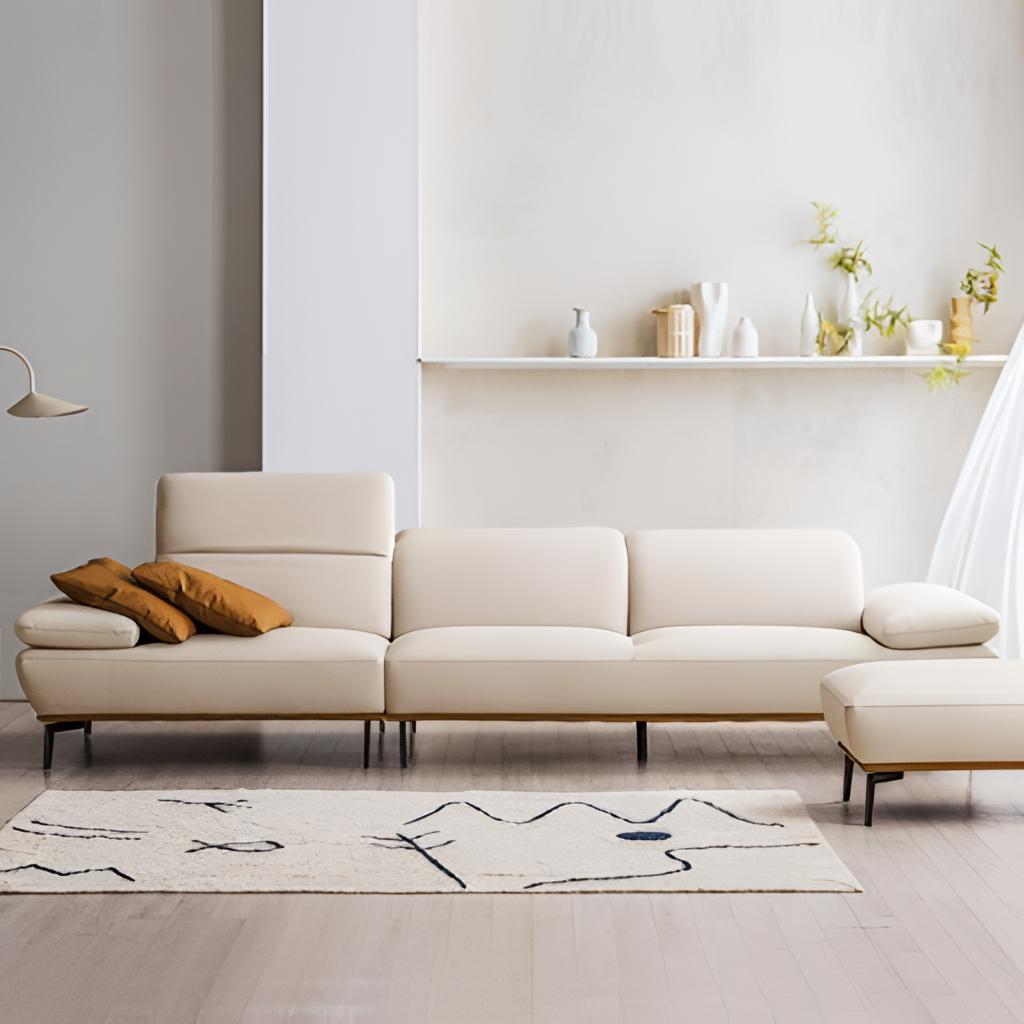
cream leather sectional sofa, living room, minimalist, wood flooring, with plank pattern, cream paint wallpaper, with solid pattern